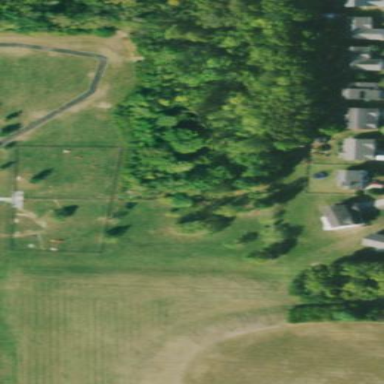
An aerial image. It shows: Dog park enclosed by fence.